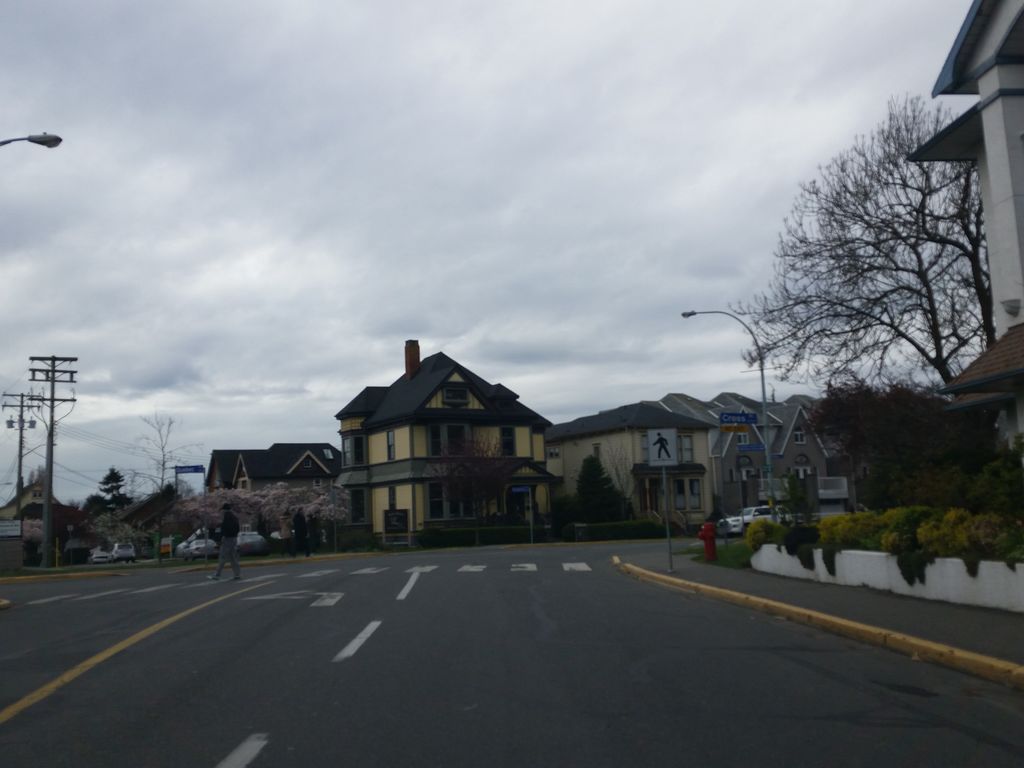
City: victoria